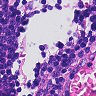
Metastatic tissue present: no